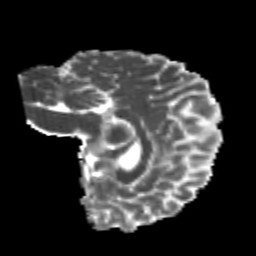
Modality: MD
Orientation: sagittal
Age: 23
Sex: female
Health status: healthy
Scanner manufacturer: philips
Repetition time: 7.387 s
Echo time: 0.08599 s